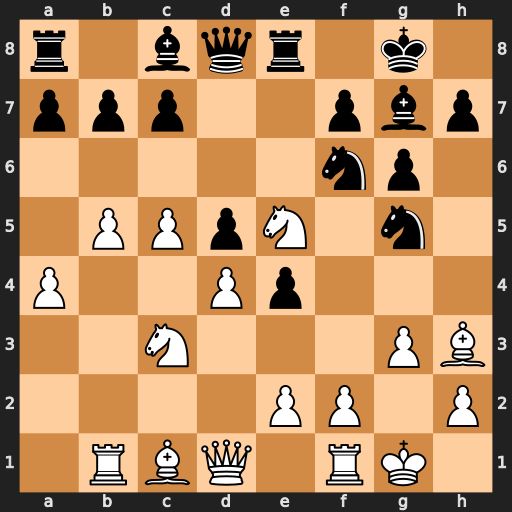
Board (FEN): r1bqr1k1/ppp2pbp/5np1/1PPpN1n1/P2Pp3/2N3PB/4PP1P/1RBQ1RK1
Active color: w
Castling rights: -
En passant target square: -
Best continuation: Bxc8 Qxc8 Bxg5